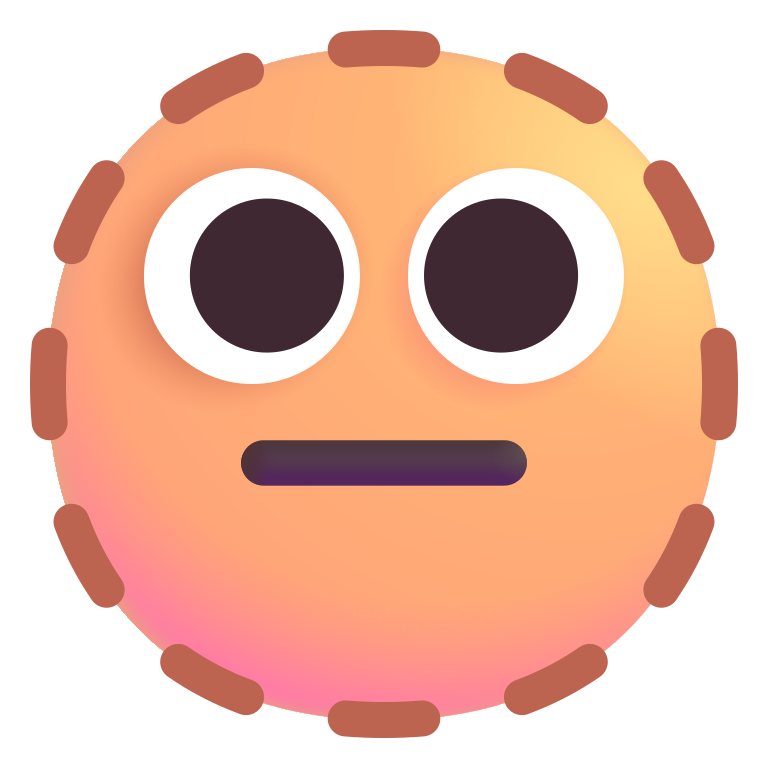
dotted line face color